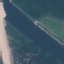
Land use / land cover class: River